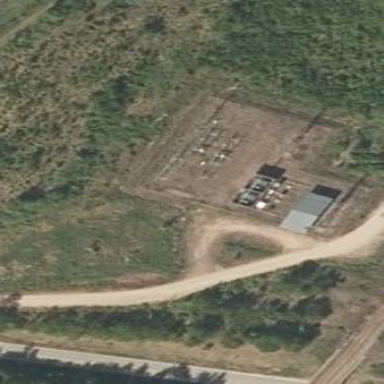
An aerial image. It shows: Power substation surrounded by fence.